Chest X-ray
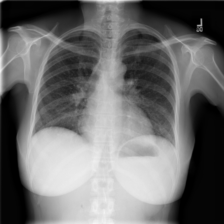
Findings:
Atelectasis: negative
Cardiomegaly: negative
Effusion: negative
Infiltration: positive
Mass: negative
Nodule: negative
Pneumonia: negative
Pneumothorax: negative
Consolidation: negative
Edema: negative
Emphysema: negative
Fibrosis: negative
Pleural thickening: negative
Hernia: negative